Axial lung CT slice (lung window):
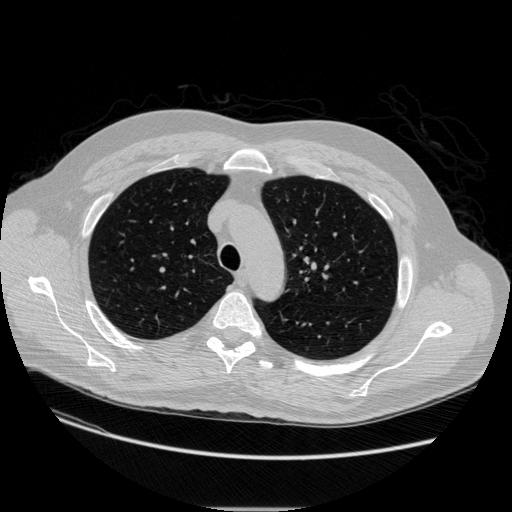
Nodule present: no